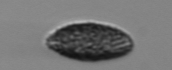
Label: Pseudochattonella_farcimen